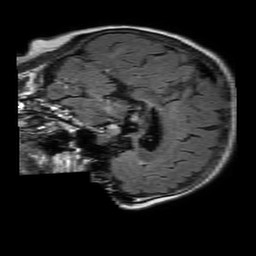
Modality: FLAIR
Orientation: sagittal
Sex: female
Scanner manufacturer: philips
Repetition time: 11 s
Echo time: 0.125 s